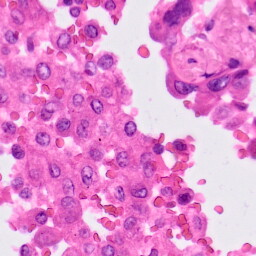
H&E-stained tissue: Lung